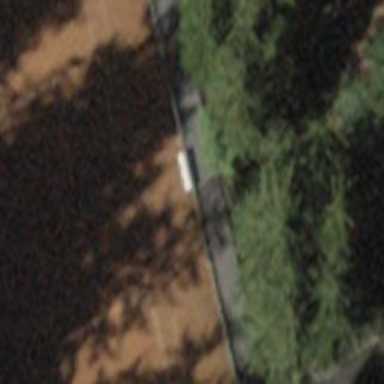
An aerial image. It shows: Tennis court on pitch.